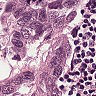
Metastatic tissue present: yes